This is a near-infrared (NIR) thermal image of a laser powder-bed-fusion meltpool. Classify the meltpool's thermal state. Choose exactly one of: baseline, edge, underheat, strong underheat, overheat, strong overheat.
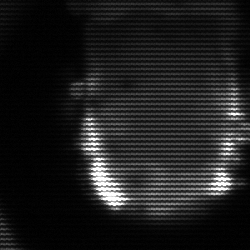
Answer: baseline